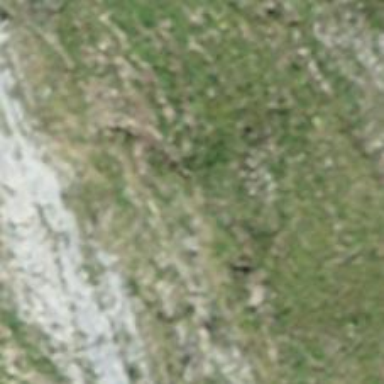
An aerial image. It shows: Cliff in nature.